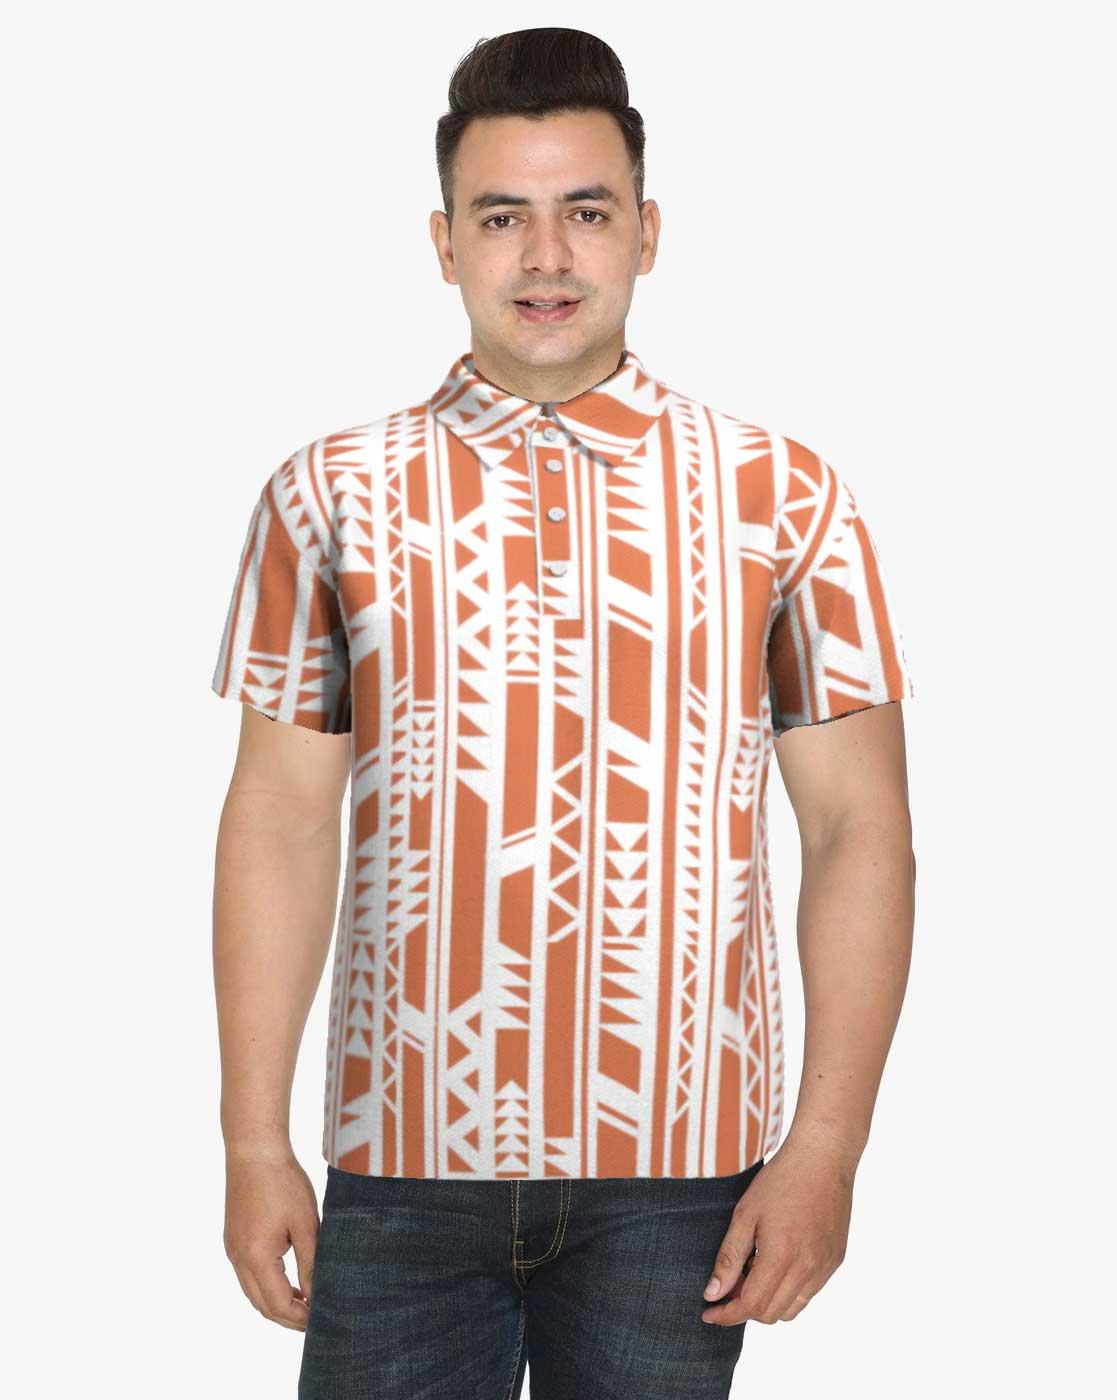
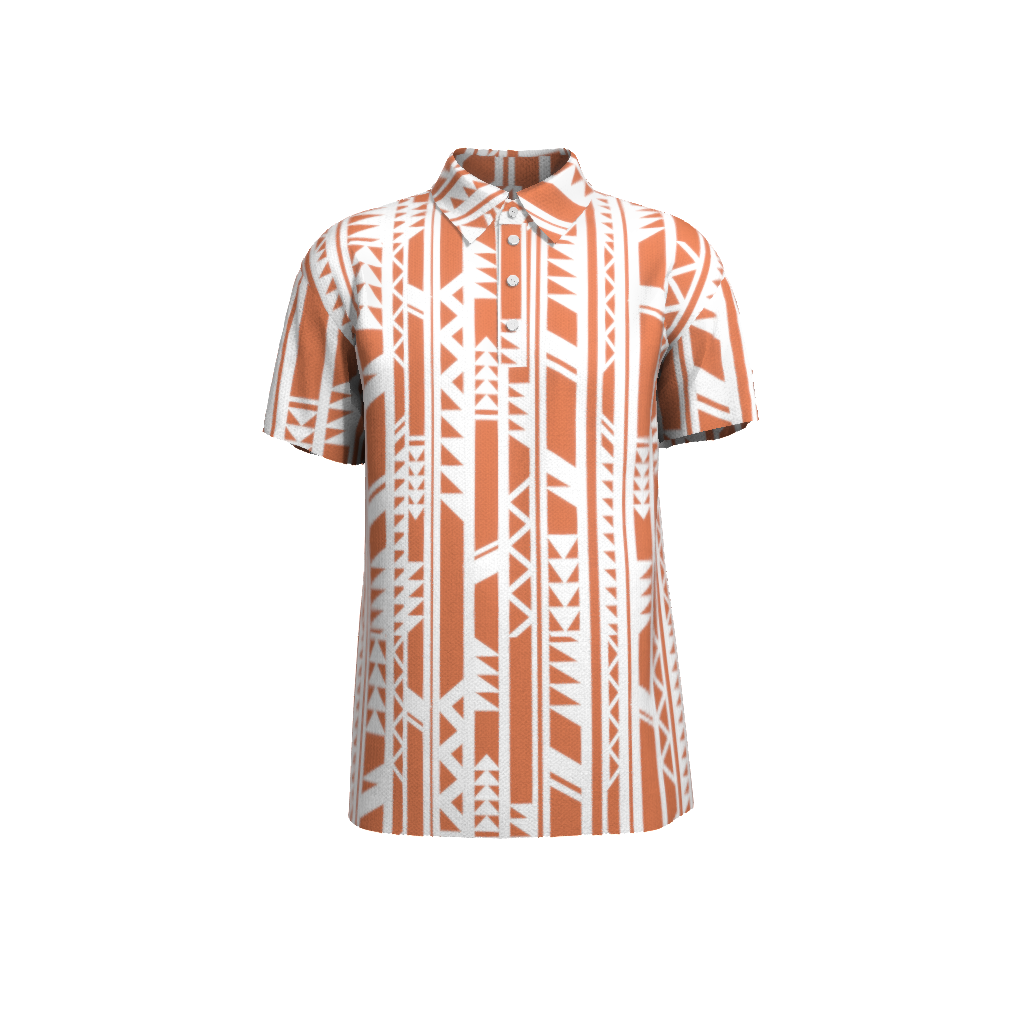
Clothing description: orange white tribal print polo shirt